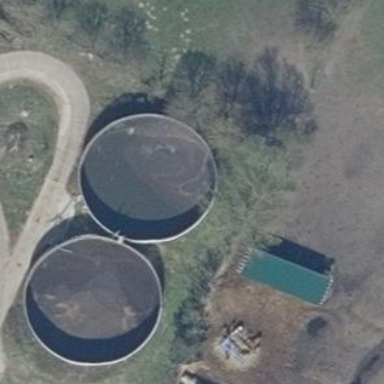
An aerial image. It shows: Storage tank building.